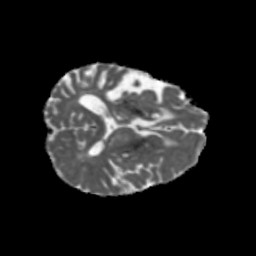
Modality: MD
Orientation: axial
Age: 46
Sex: male
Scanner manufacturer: siemens
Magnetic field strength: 3 T
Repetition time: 5.47 s
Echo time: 0.0854 s